Question: I am working on a Yii project,on the index page i have multiple div id's loaded by the yii the first id is named yw0 and second is yw1 and third is yw2,but after the yw1 id i have a ajax page which also generates two id's yw0 and yw1. so the new id's are conflicting with the old one what will will be the possible solution to get rid of this.

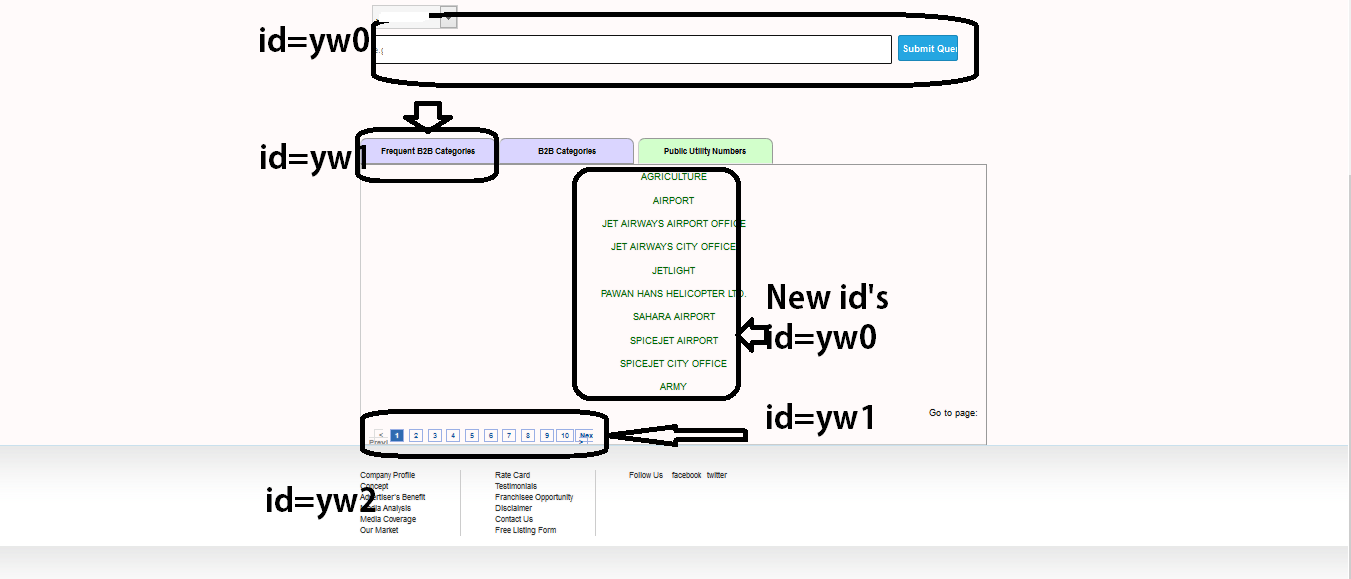
Answer: '''
$this->widget('zii.widgets.CListView', array(
'dataProvider'=>$dp,
'itemView'=>'_view',
'id'=>'id-of-list-view-div',
'pager'=>array(
'id'=>'id-of-pager-ul'
)
));
'''
You can set your own html ID on both widgets (CListView and CPager)
This way when they are reloaded they will keep the IDs and there will be no conflict
Hope it helps